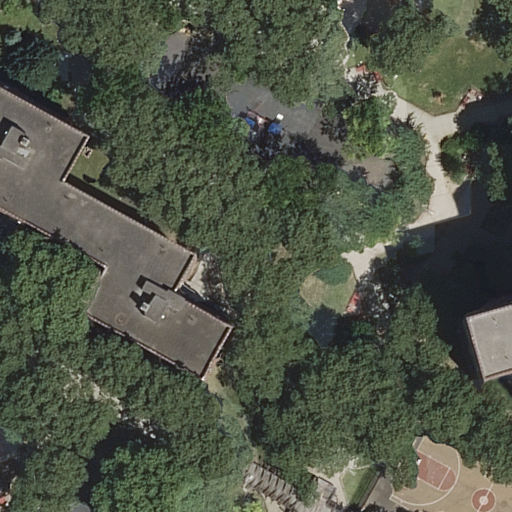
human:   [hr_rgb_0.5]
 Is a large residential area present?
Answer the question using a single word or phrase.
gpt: yes

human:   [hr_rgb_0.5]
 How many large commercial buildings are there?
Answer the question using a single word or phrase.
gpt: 0

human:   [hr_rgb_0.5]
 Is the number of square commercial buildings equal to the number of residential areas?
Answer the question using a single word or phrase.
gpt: no

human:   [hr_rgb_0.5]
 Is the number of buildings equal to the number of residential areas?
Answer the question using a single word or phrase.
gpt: no

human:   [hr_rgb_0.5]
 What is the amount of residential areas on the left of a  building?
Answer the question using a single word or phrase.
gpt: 1

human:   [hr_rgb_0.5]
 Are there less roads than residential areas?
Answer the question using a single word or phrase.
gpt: yes

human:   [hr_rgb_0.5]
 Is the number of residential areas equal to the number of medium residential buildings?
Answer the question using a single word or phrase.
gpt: yes

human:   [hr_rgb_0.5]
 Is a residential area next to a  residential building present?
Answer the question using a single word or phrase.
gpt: yes

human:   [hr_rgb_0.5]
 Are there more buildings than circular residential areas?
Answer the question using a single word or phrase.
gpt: yes

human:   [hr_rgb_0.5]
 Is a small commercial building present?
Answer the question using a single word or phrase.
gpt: no

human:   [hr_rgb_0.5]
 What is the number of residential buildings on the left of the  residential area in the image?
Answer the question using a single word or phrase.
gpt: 0

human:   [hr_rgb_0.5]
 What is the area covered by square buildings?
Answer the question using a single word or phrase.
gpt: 0m2

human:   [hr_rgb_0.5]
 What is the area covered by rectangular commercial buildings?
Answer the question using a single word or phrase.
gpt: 0m2

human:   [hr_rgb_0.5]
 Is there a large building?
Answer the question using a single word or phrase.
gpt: no

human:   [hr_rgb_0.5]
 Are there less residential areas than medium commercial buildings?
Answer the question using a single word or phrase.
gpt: no

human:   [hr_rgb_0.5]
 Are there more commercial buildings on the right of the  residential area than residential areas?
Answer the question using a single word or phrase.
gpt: no

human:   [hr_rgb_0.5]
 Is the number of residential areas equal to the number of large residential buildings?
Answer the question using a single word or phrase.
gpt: no

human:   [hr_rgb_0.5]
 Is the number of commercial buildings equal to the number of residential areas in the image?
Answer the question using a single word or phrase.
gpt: no

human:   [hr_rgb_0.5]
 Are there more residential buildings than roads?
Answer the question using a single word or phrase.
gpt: yes

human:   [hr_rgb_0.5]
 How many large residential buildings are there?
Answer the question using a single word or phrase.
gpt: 0

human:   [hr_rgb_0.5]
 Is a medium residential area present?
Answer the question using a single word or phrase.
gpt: no

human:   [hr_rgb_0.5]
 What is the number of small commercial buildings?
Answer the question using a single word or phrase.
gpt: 0

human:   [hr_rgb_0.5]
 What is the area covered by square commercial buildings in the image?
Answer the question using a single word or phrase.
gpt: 0m2

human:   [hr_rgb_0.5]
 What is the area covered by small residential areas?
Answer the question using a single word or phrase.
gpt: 0m2

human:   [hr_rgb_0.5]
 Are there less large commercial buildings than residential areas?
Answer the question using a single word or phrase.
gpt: yes

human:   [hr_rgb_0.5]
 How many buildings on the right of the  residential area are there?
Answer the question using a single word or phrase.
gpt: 2

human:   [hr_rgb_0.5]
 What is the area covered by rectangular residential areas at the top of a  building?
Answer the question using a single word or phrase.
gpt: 10638m2

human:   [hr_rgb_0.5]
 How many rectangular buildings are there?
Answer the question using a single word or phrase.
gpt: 2

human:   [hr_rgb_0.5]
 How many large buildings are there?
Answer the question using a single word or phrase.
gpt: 0

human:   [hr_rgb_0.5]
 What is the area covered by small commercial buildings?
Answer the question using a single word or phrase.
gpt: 0m2

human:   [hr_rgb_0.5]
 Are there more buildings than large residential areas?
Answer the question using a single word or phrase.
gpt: yes

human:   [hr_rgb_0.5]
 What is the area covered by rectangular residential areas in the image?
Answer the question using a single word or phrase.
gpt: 10638m2

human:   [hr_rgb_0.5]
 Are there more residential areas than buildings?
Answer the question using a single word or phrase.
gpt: no

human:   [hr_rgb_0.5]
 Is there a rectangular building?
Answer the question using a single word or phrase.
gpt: yes

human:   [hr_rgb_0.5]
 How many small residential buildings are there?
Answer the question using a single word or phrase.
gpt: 1

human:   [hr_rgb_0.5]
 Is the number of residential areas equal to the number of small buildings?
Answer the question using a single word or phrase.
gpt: yes